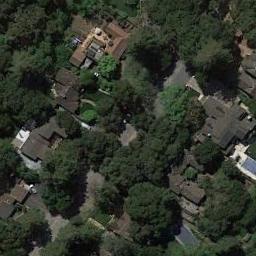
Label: medium_residential